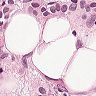
Metastatic tissue present: yes